Question: I am generating my custom view controller's view programmatically, including adding a few buttons. I have three buttons in a row, all created along the lines of this one:
'''
self.futureButton = [[UIButton alloc] initWithFrame:CGRectMake(0, buttonOffset, _width/3, _height*.1)];
self.futureButton.backgroundColor = [UIColor pinkColor];
self.futureButton.tag = 1;
[self.futureButton setTitle:@"Upcoming" forState: UIControlStateNormal];
[self.futureButton setTitleColor:[UIColor whiteColor] forState:UIControlStateSelected];
[self setColor:[UIColor lightPinkColor] forState:UIControlStateSelected forButton:self.futureButton];
[self.futureButton addTarget:self action:@selector(changAppt:) forControlEvents:UIControlEventTouchUpInside];
[self.view addSubview:self.futureButton];
'''
I also do this at the end to apply the same properties to all these buttons:
'''
for(UIButton *myButton in self.view.subviews){
if([myButton isKindOfClass:[UIButton class]]){
[[myButton layer] setBorderWidth:4.0f];
[[myButton layer] setBorderColor:[UIColor whiteColor].CGColor];
[myButton.layer setCornerRadius:12.0f];<----problem
}
}
'''
Everything is working great except the last command, setCornerRadius. If I comment it out, I have what I want - all the buttons lined up, white border that disappears into the background white. However if I use this last command, setCornerRadius, I get the following (see image)

Also the weird effect is on whichever button is selected. Do I have to do something about the selected state effects and the CornerRadius? If so, what?
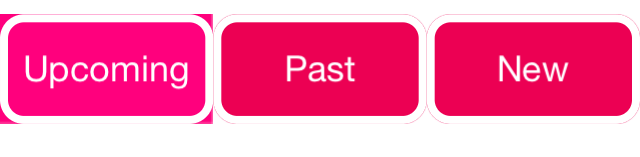
Answer: Please add
'''
myButton.clipsToBounds = YES;
'''
and this is it :)
If you are interested in more details <URL>.